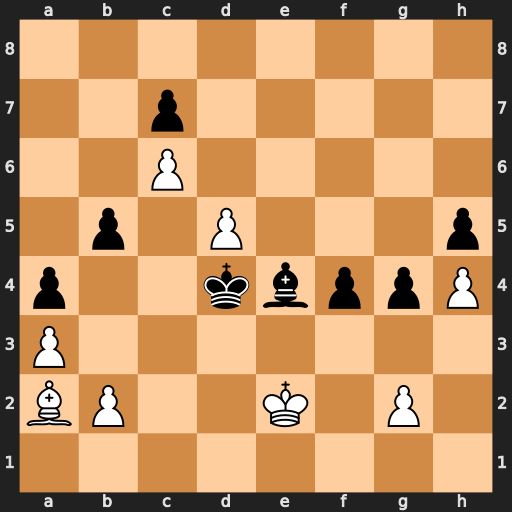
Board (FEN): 8/2p5/2P5/1p1P3p/p2kbppP/P7/BP2K1P1/8
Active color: w
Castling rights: -
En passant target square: -
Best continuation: d6 cxd6 c7